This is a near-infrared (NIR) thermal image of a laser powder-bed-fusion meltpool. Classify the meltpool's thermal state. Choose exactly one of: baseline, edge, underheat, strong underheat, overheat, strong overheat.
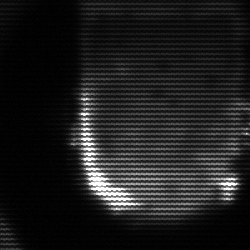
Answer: baseline